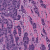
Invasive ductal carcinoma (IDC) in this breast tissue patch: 1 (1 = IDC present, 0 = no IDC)